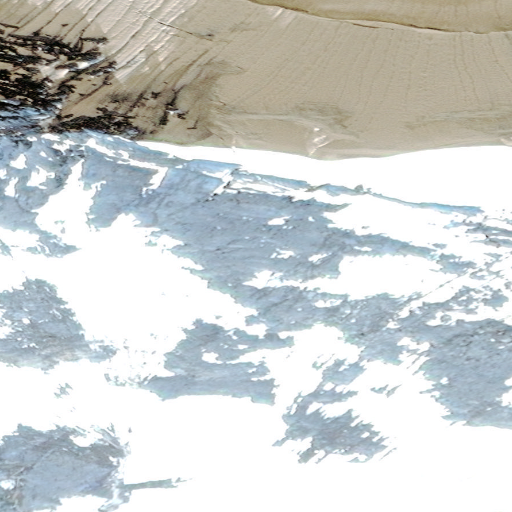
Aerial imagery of mountains in Alaska named McKinley Range containing only unknown